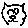
Label: cat